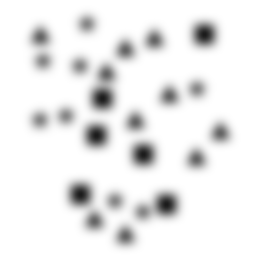
Squares: 6
Triangles: 10
Stars: 8
Total shapes: 24